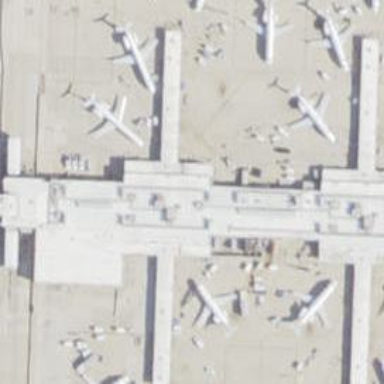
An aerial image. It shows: Airport gate.